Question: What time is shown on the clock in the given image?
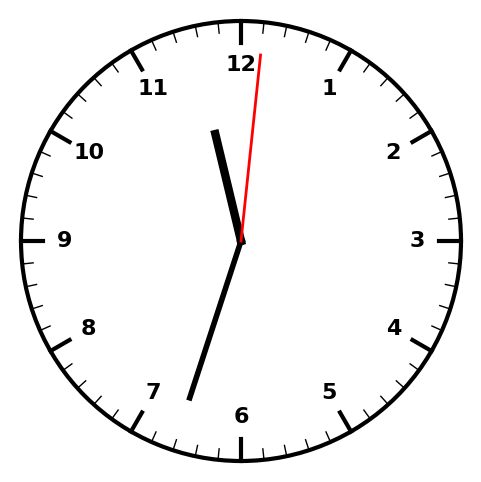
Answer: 11:33:01